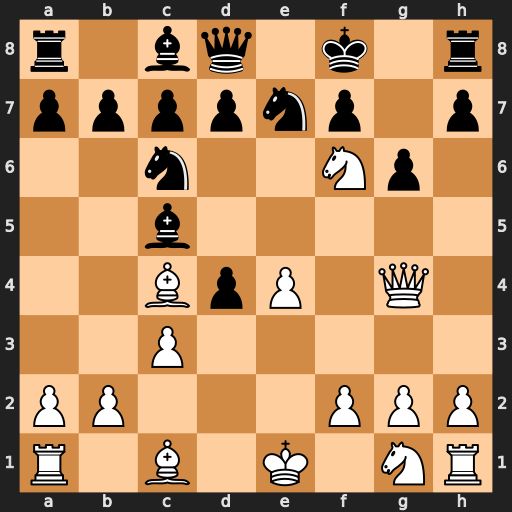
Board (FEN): r1bq1k1r/ppppnp1p/2n2Np1/2b5/2BpP1Q1/2P5/PP3PPP/R1B1K1NR
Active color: w
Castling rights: KQ
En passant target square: -
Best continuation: Bh6#